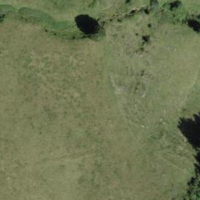
EUNIS habitat code: 24
Species observed at this site:
Campanula barbata